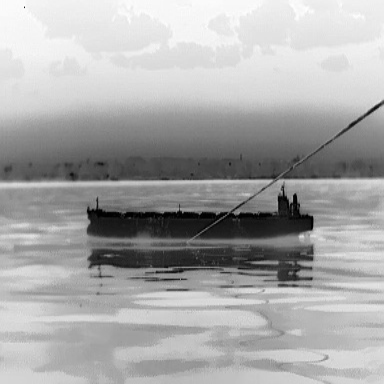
There is a liner in the infrared image.